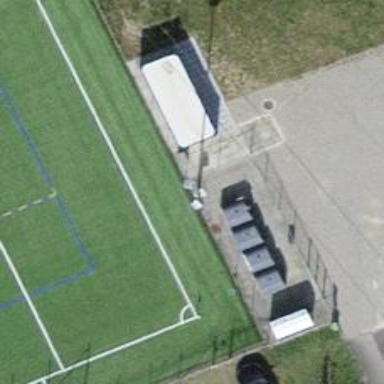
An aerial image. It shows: Recycling container at amenity designated for recycling.